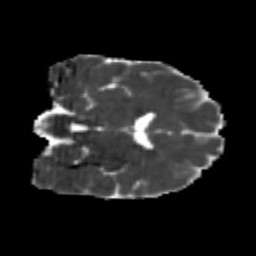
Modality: MD
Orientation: coronal
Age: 22
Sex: male
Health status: healthy
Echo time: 0.074 s